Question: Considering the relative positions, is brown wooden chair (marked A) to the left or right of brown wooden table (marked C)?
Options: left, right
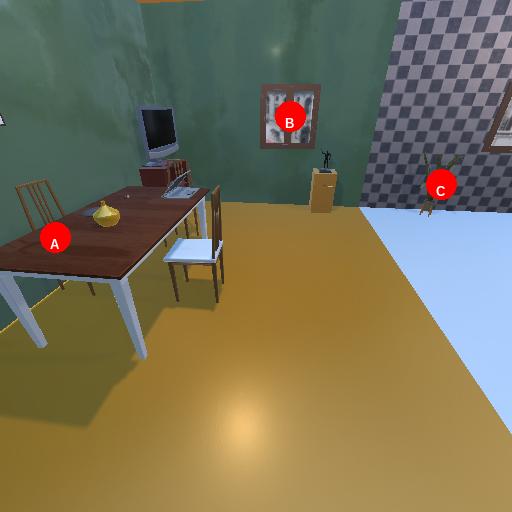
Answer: left